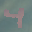
Label: 4